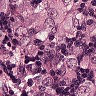
Metastatic tissue present: yes